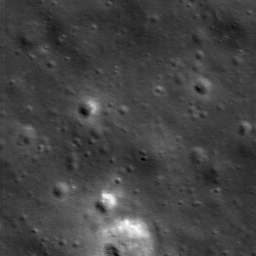
Host type: background_regolith
Lunar coordinates: latitude nan, longitude nan